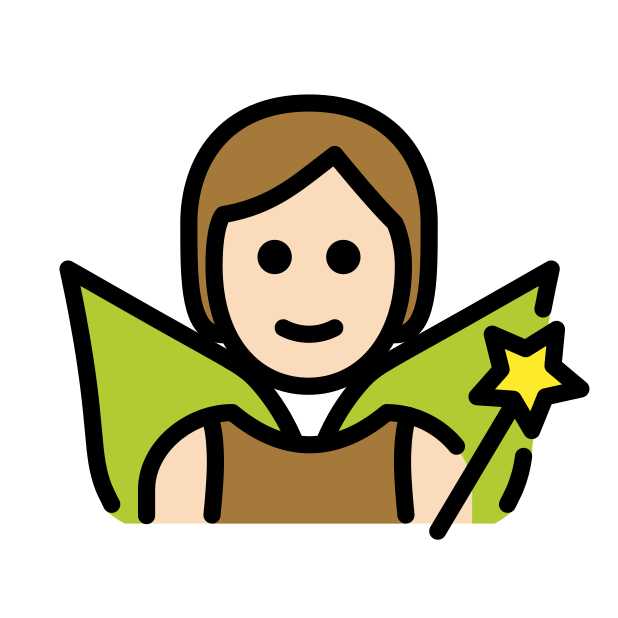
fairy: light skin tone